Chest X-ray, AP view. Patient: 34 years old, sex M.
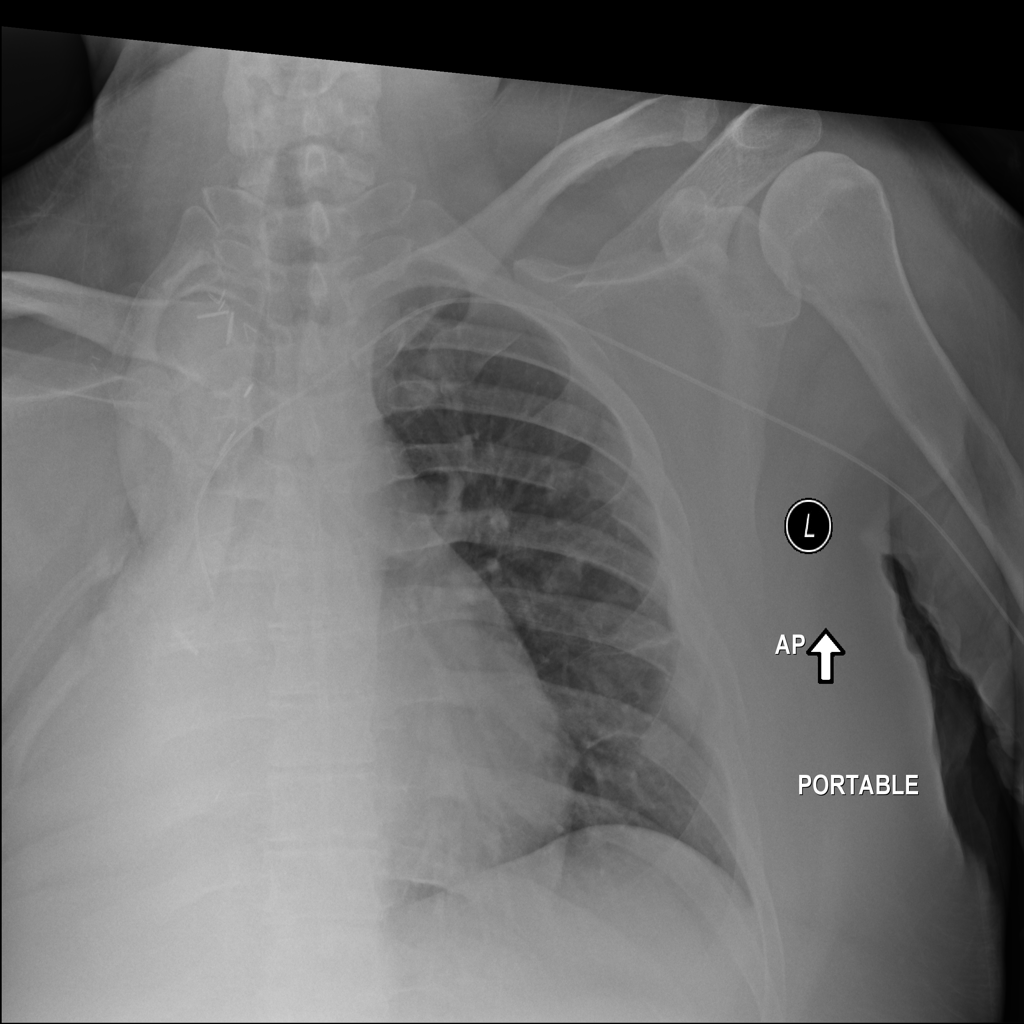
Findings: No Finding